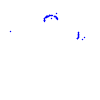
Particle: kaon